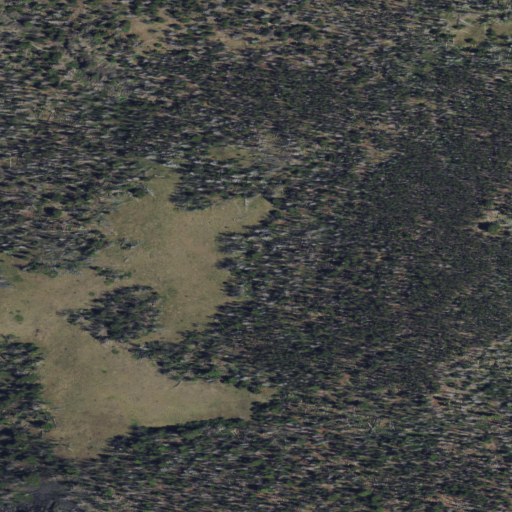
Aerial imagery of plain(s) in Montana named Ridge Park containing evergreen forest, shrub, and grassland